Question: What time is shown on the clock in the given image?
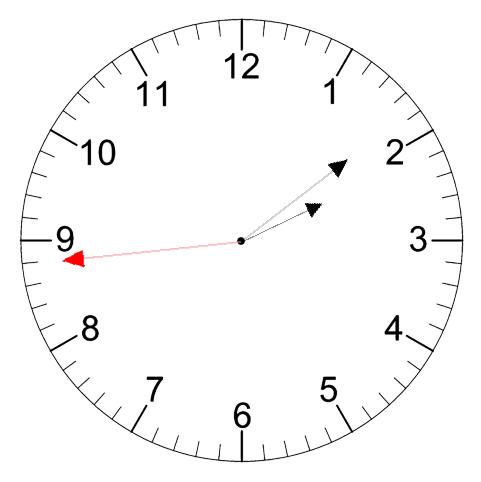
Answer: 02:08:44